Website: slack
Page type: payment
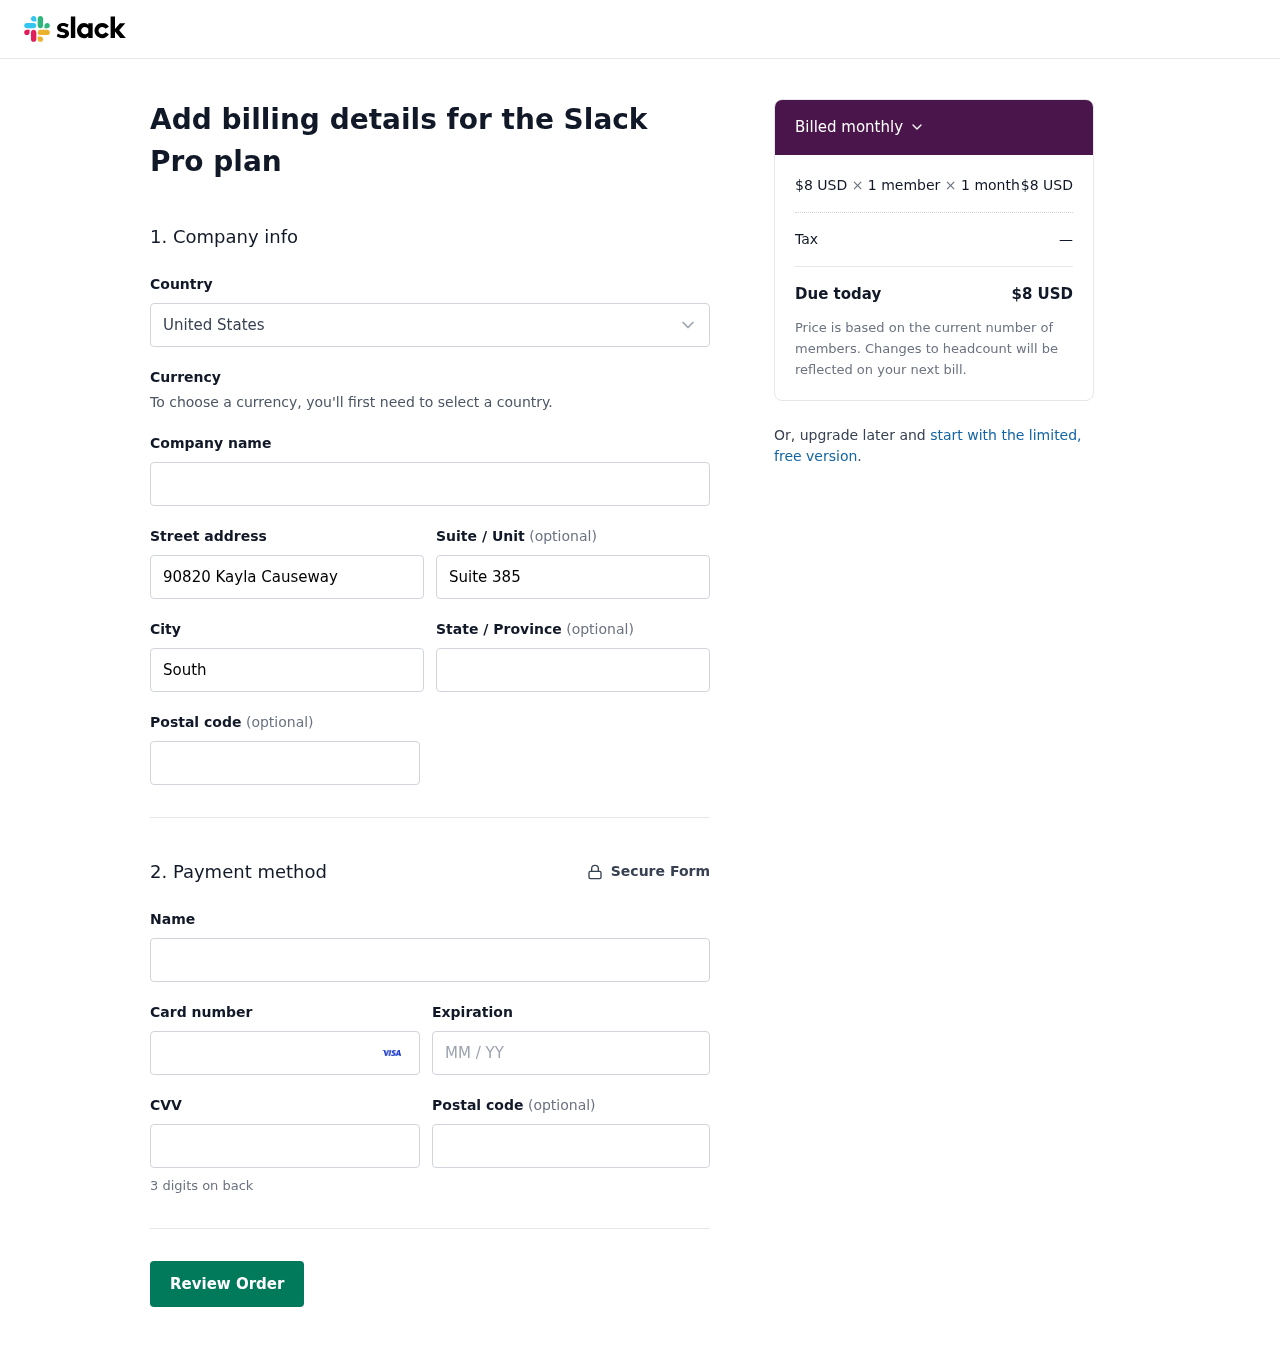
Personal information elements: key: PII_COUNTRY
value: United States
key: PII_STREET
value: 90820 Kayla Causeway
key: PII_STREET2
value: Suite 385
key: PII_CITY
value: South Jamesside
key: PII_STATE
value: South Dakota
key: PII_POSTCODE
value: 88290
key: PII_FULLNAME
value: Karen Wagner
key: PII_CARD_NUMBER
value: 4666 7773 5869 2051
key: PII_CARD_EXPIRY
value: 07/26
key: PII_CARD_CVV
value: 798
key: PII_POSTCODE2
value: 55530
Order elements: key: ORDER_PRICE_PER_MEMBER
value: $8 USD
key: ORDER_NUM_MEMBERS
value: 1 member
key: ORDER_NUM_MONTHS
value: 1 month
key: ORDER_SUBTOTAL
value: $8 USD
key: ORDER_TAX
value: —
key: ORDER_TOTAL
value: $8 USD